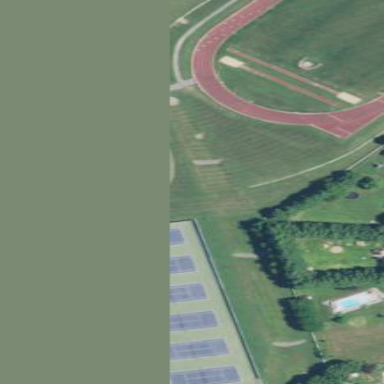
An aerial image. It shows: Recreation ground.